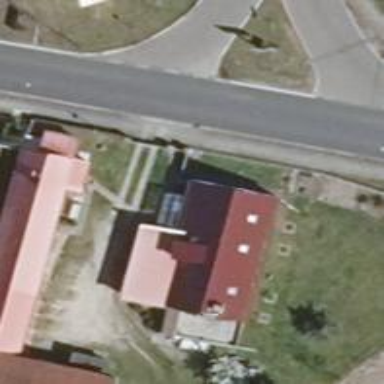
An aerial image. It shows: House with flat roof.